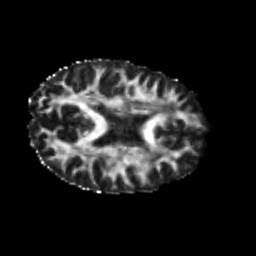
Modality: FA
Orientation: axial
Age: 22
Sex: female
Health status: healthy
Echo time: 0.074 s